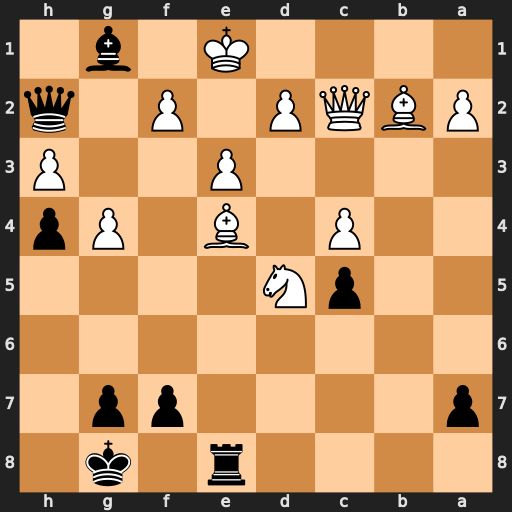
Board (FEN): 4r1k1/p4pp1/8/2pN4/2P1B1Pp/4P2P/PBQP1P1q/4K1b1
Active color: b
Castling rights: -
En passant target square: -
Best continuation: Qxf2+ Kd1 Qf1#